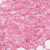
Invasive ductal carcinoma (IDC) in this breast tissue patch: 0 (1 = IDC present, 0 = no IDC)